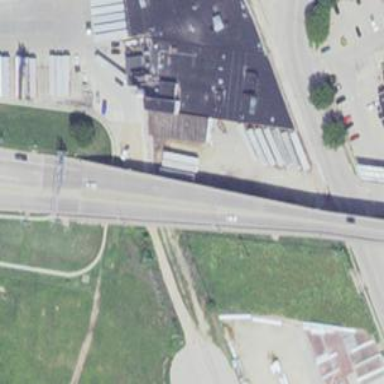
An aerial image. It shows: Bridge crossing over highway trunk expressway.